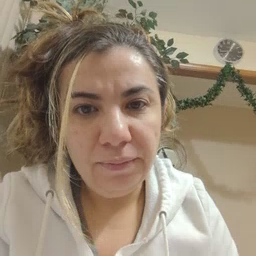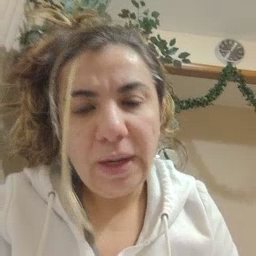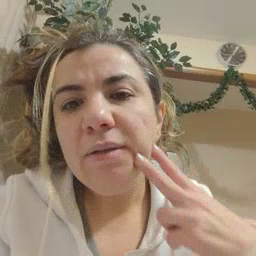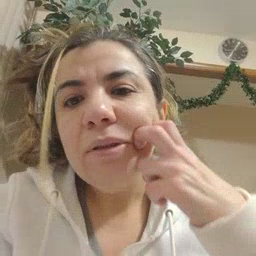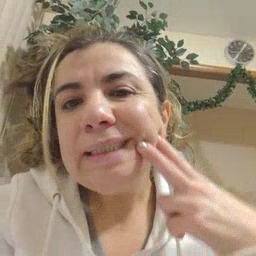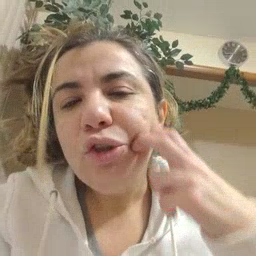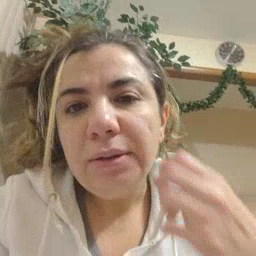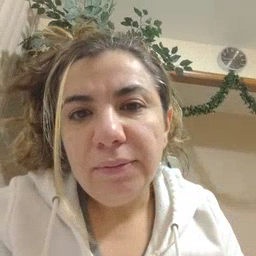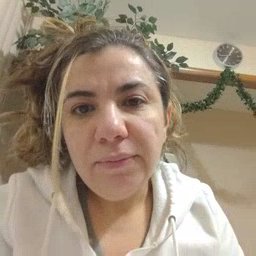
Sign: gum